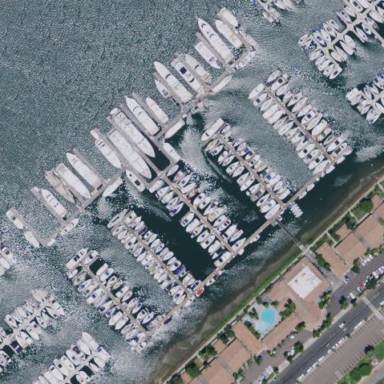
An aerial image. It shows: Marina area for leisure land.